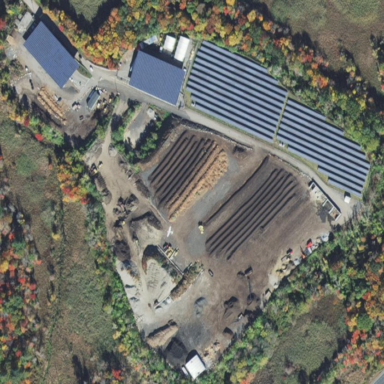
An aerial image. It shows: Recycling center.